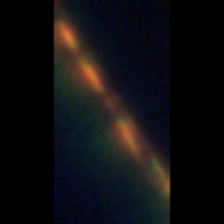
Taxon: Psuedo-nitzschia
Group: Diatoms